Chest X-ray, AP view. Patient: 19 years old, sex F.
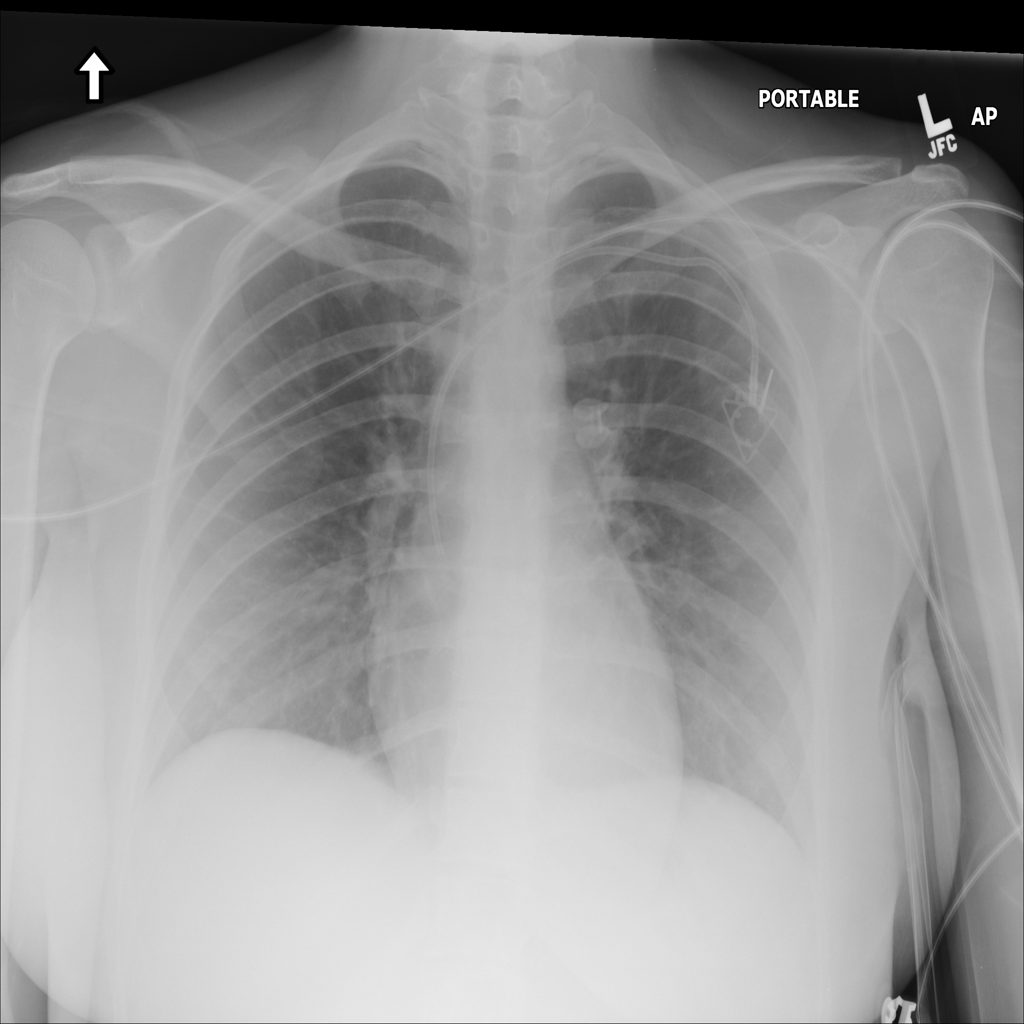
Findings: No Finding